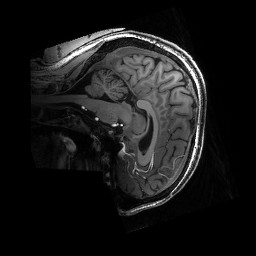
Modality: T1w
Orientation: sagittal
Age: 29
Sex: male
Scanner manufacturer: siemens
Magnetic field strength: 6.98 T
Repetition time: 3.1 s
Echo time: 0.00242 s